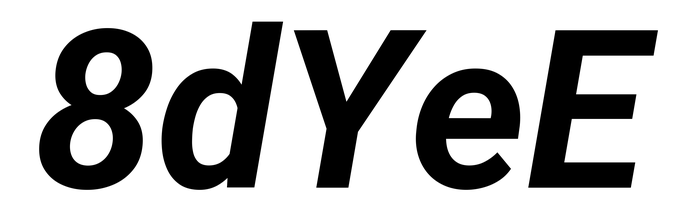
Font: Roboto-Italic_Bold_Italic